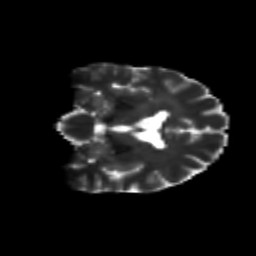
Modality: T2w
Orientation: coronal
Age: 40
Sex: male
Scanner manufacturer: siemens
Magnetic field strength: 3 T
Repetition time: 8.6 s
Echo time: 0.095 s